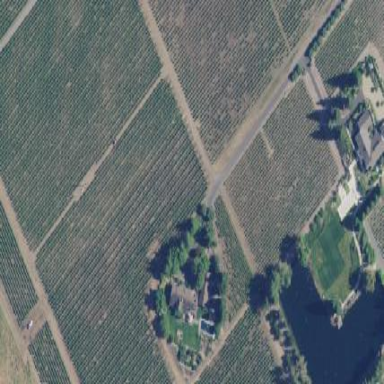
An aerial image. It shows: Vineyard with grape crops.